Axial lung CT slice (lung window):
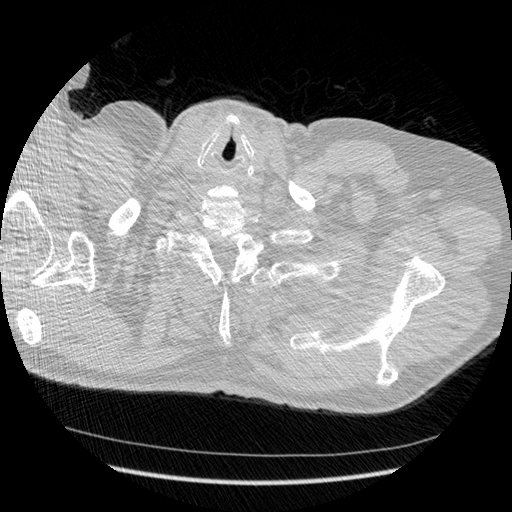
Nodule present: no